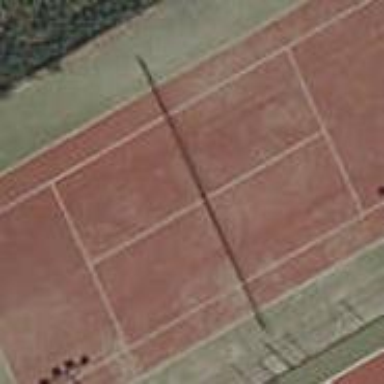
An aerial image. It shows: Tennis court on pitch designated for leisure land.